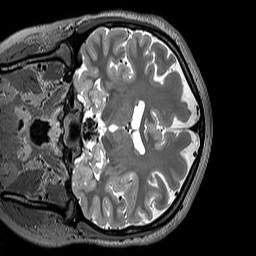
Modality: T2w
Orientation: coronal
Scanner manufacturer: siemens
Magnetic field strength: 3 T
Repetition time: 3.2 s
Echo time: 0.406 s